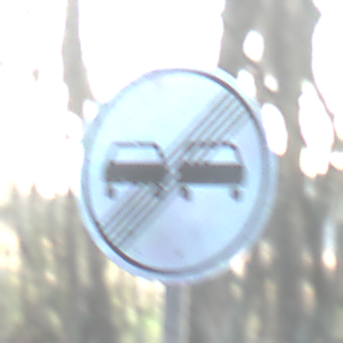
Verkehrszeichen: EndeUeberholverbot
Umgebung: Outdoor, Nature
Tageszeit: SunriseSunset
Wetter: Clear
Licht: Natural
Jahreszeit: Winter
Kontrast: LowContrast